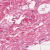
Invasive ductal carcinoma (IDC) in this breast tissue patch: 0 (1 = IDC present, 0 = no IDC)